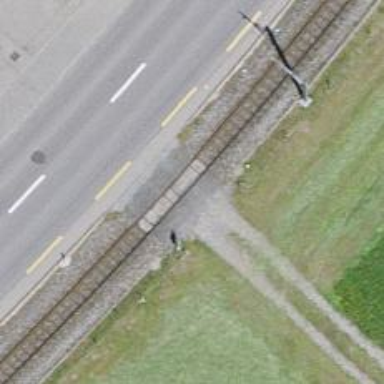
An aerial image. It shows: Railway level crossing.